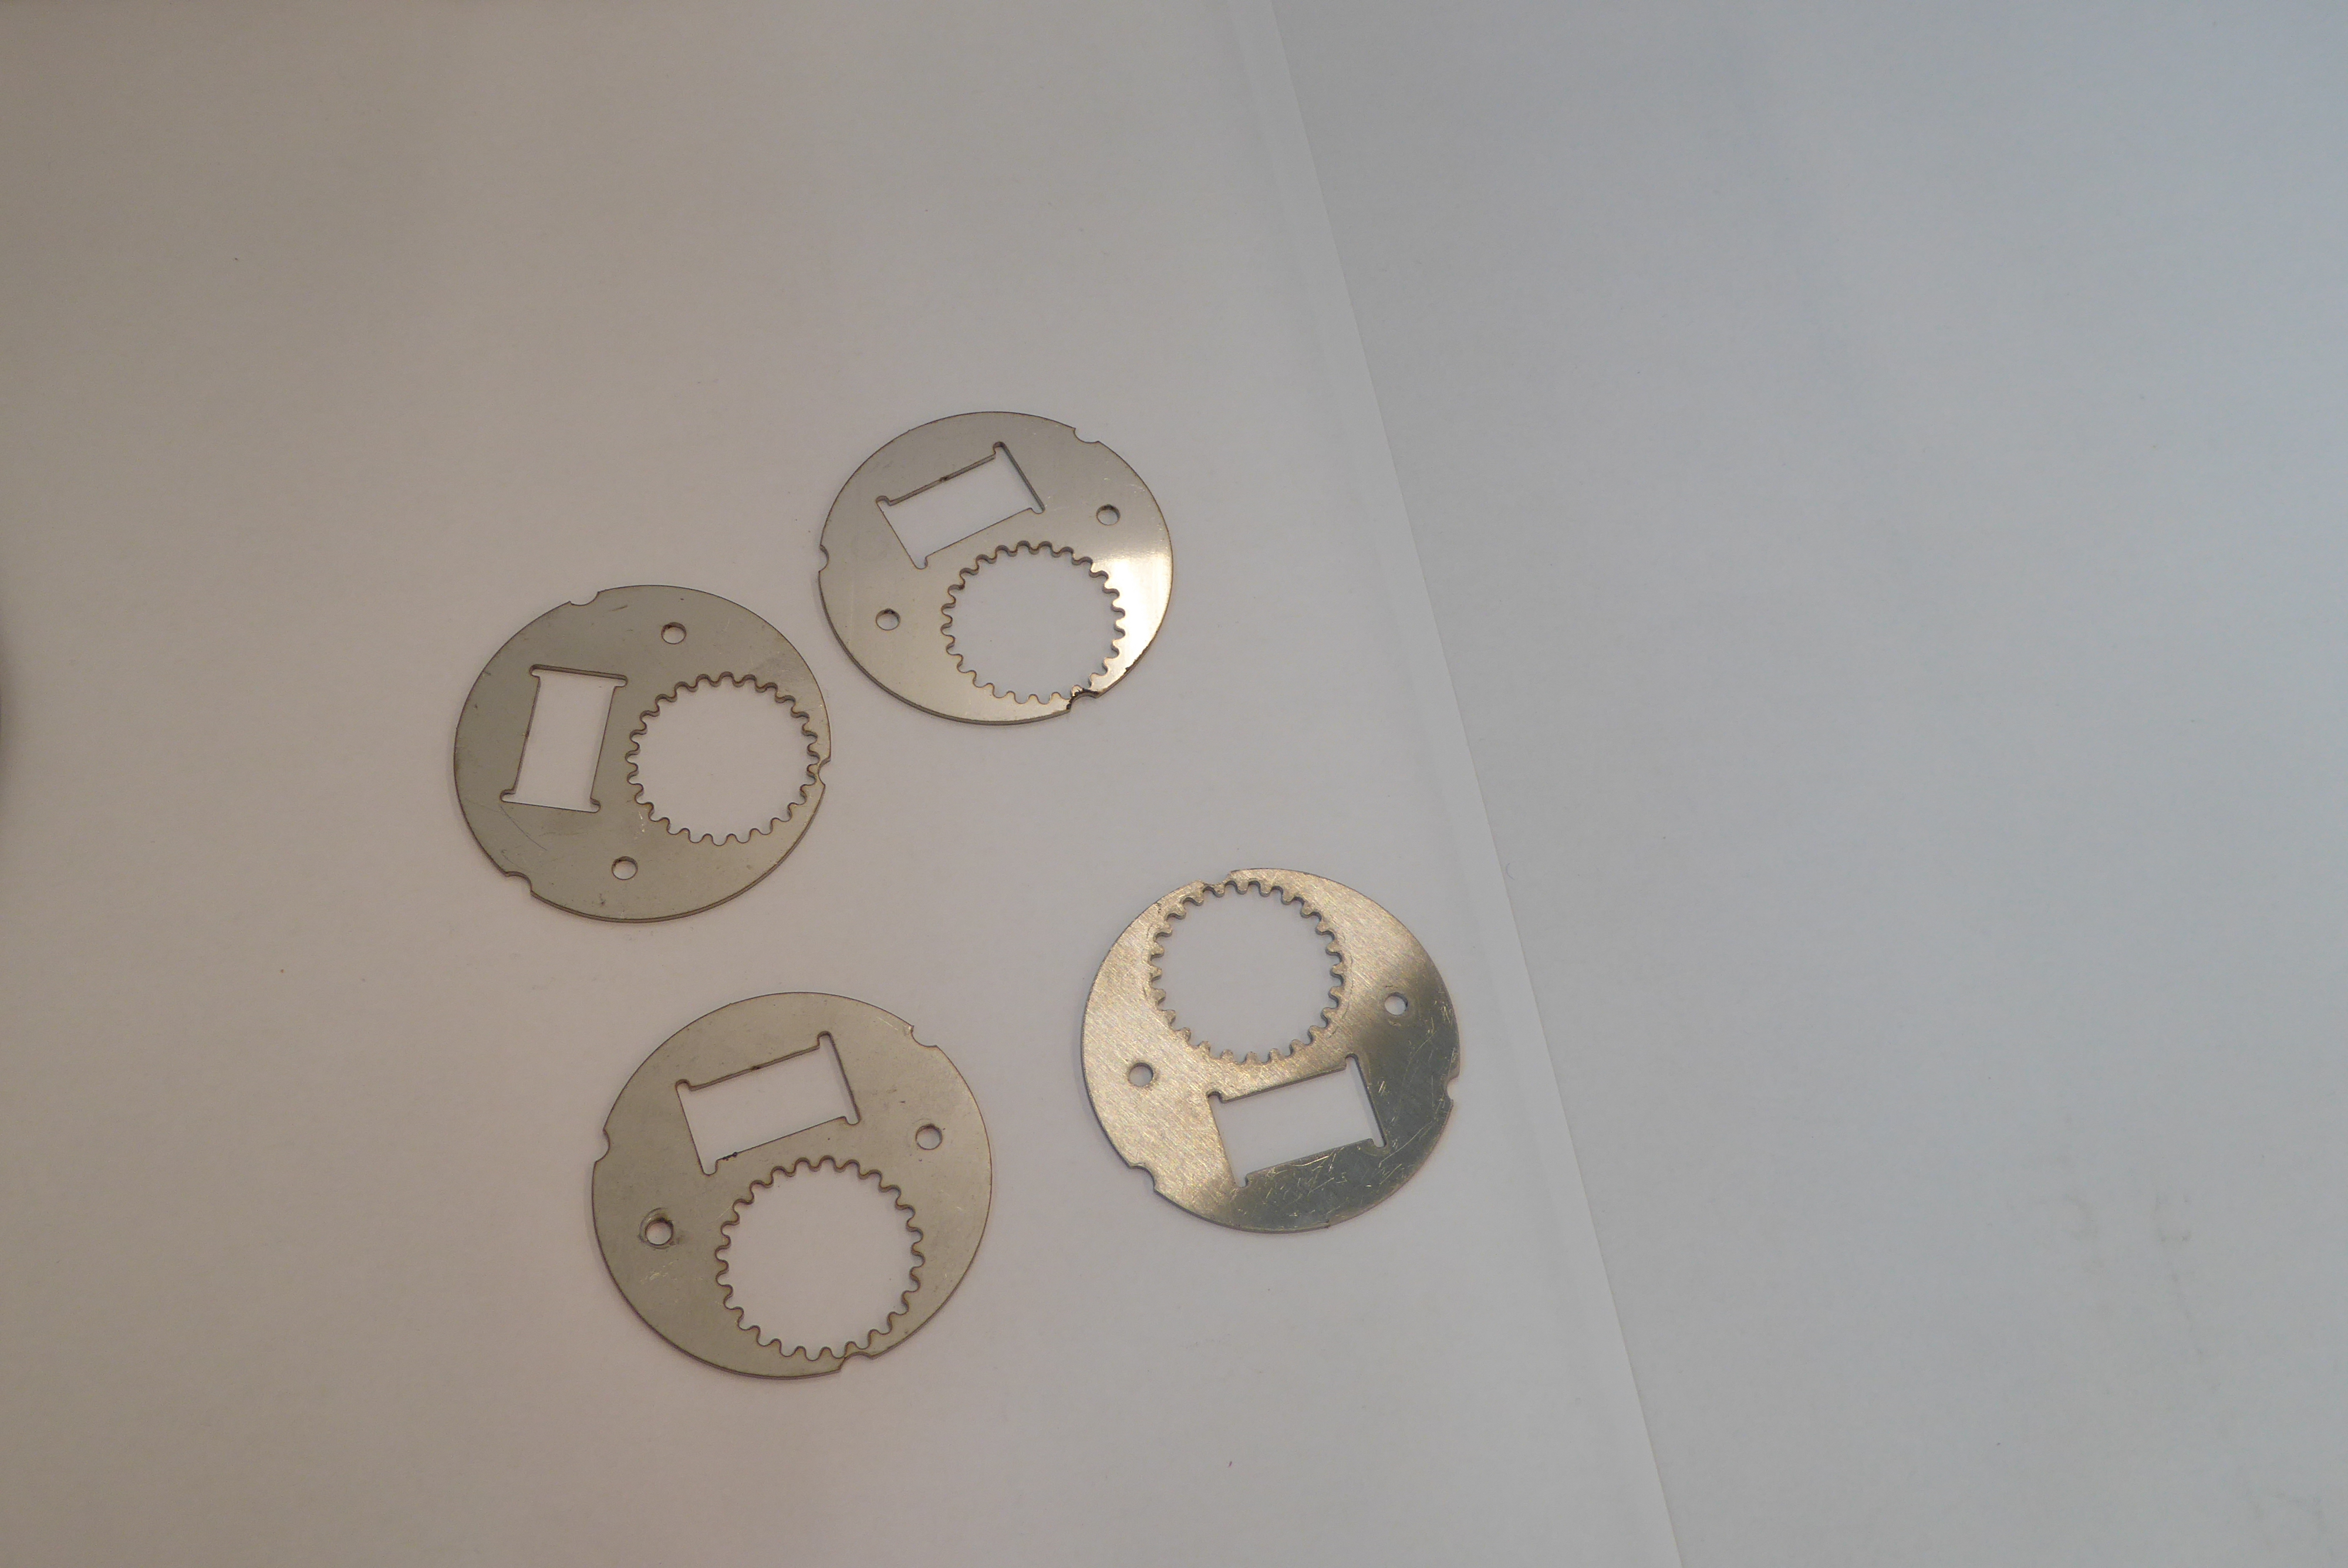
Label: Bottle Opener - Inlay